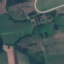
Label: Pasture